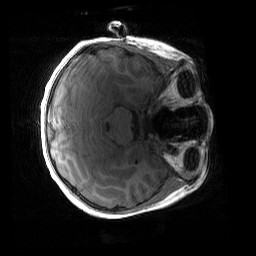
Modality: T1w
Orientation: axial
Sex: female
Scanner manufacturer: siemens
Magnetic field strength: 3 T
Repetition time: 1.9 s
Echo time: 0.00243 s